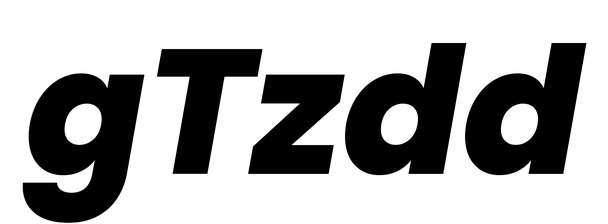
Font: Poppins-ExtraBoldItalic